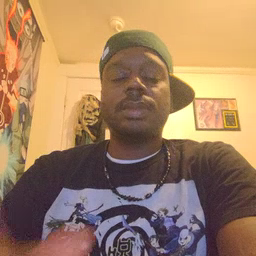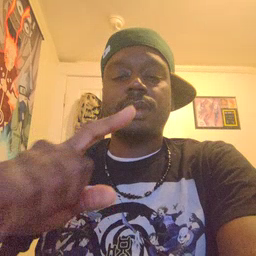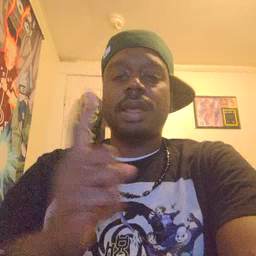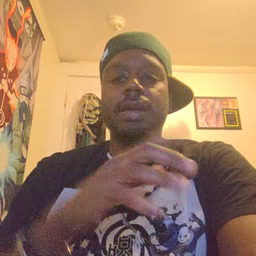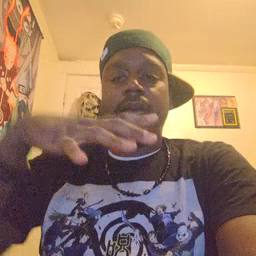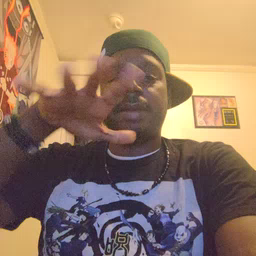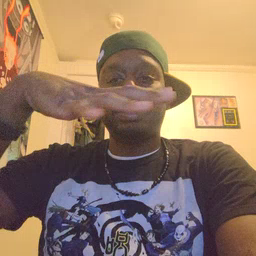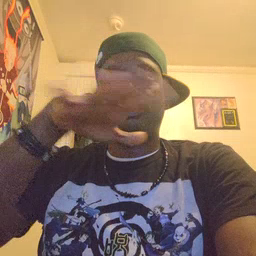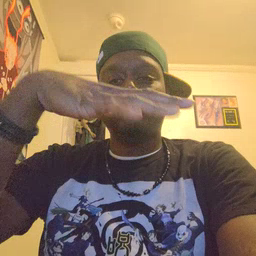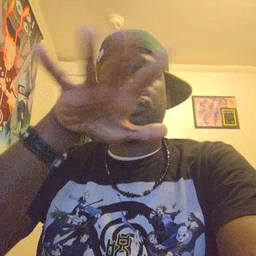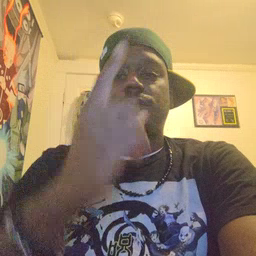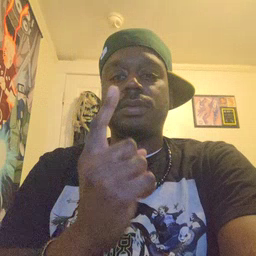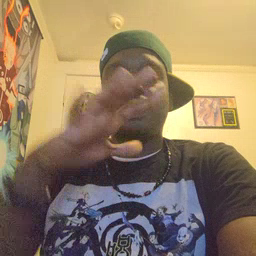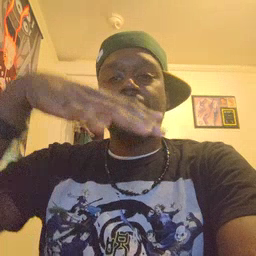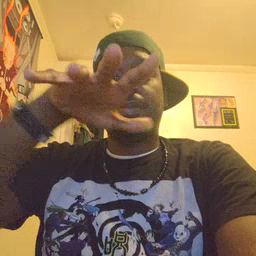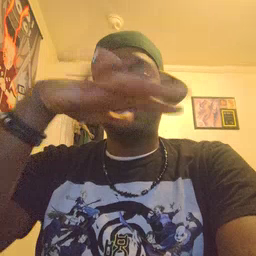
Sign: helicopter